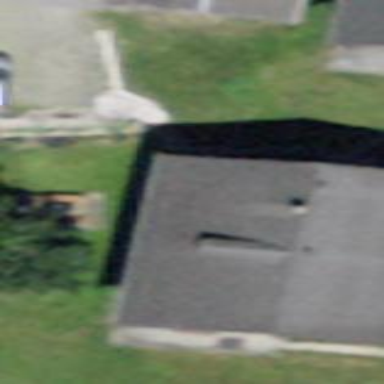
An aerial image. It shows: Simple and straightforward house.